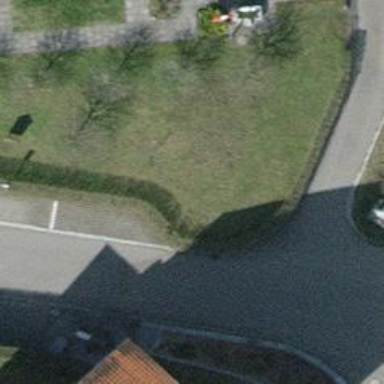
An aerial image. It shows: Hedge barrier.